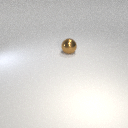
large brown metal sphere